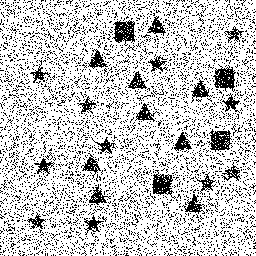
Squares: 4
Triangles: 9
Stars: 11
Total shapes: 24